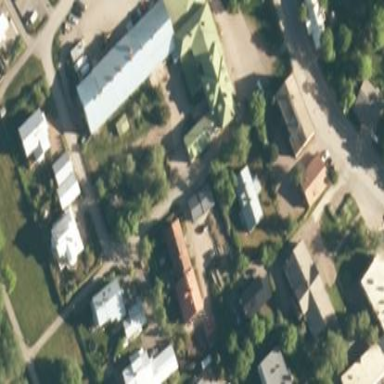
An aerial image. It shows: Yellow building with gabled metal roof colored green.